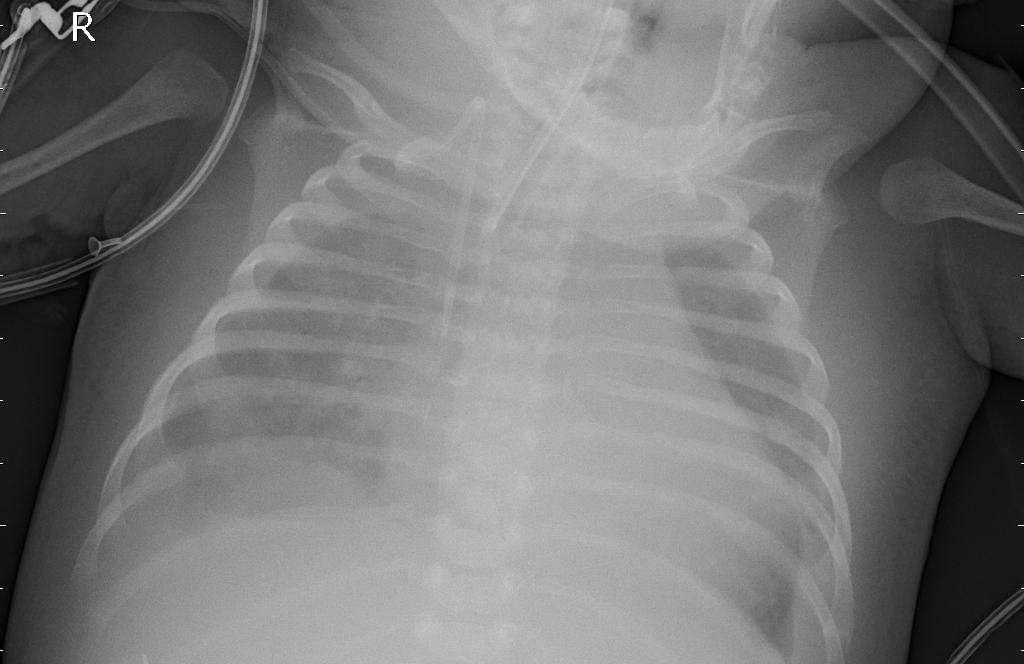
Diagnosis: PNEUMONIA